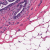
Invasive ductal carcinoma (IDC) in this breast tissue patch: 0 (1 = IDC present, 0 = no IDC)